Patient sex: M
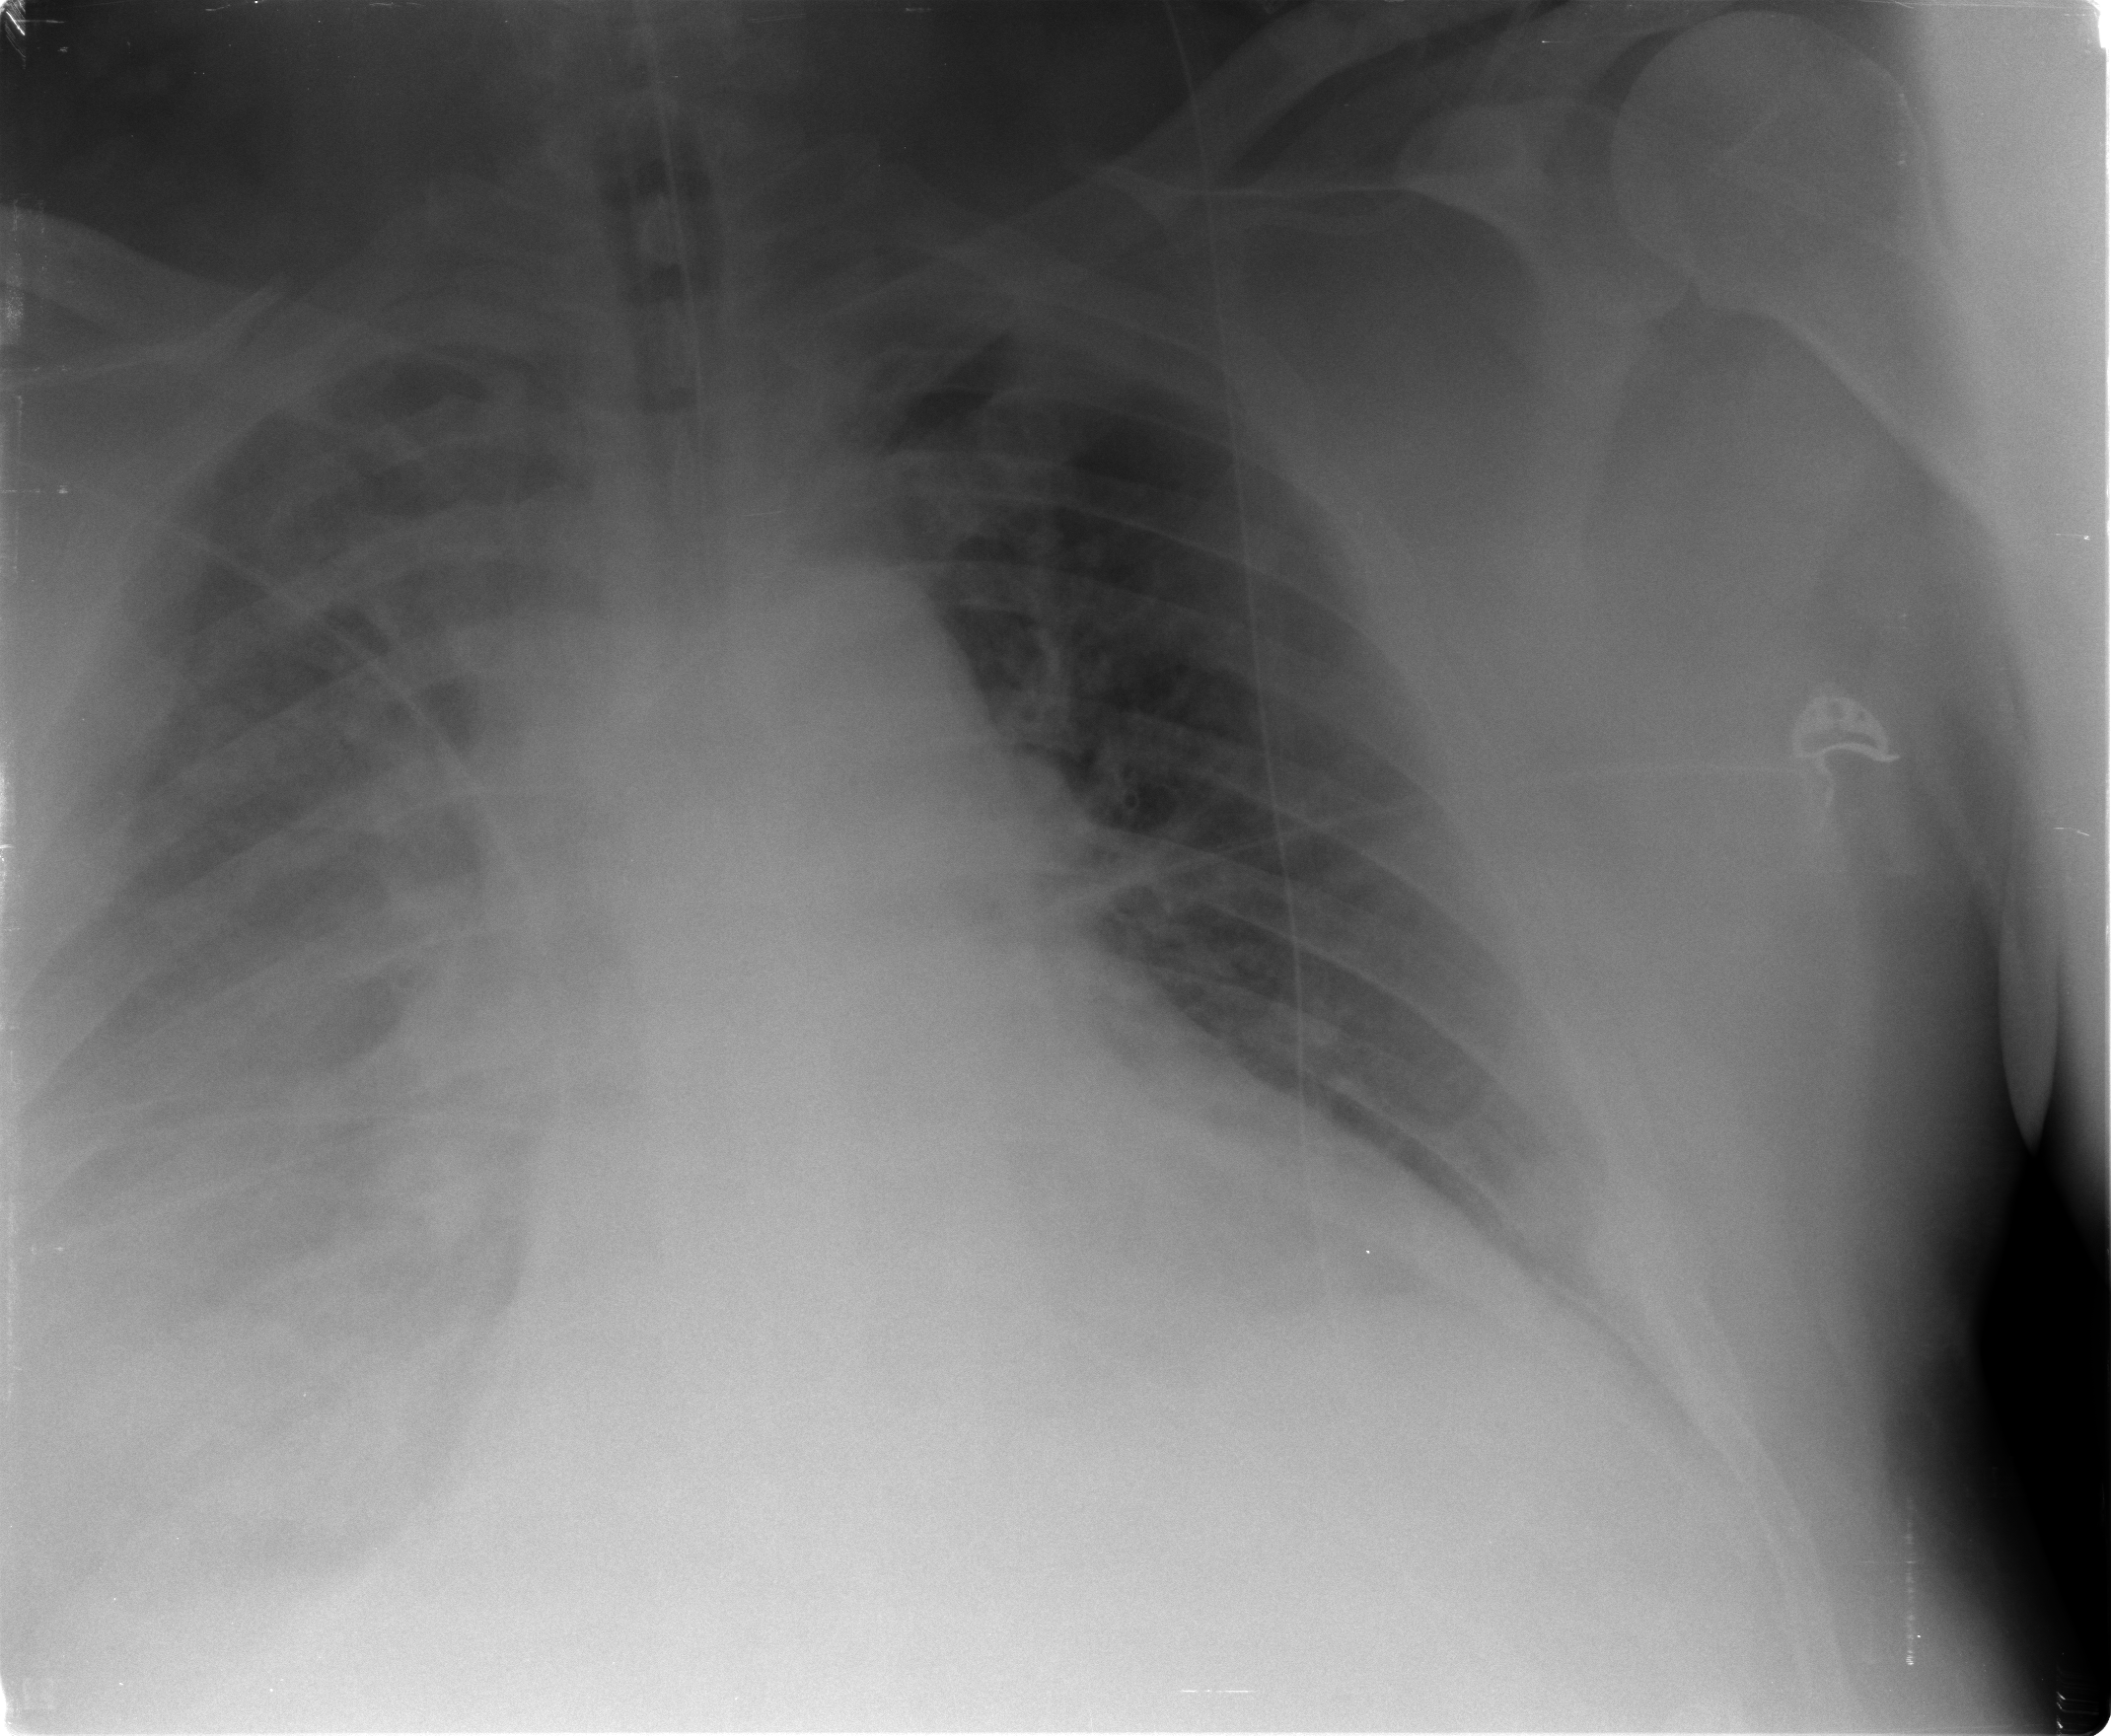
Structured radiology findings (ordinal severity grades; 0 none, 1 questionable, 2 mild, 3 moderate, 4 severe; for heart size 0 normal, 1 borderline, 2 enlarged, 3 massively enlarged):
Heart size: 3
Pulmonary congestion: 2
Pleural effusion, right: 3
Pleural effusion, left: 2
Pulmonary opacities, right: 3
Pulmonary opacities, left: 1
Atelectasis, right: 3
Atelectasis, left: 1